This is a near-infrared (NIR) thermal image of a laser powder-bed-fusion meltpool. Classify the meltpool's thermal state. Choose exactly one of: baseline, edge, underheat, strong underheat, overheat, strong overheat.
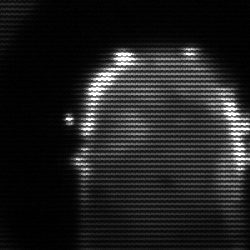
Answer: baseline